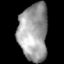
Tissue: lung
Cell type: Epithelial cells
Senescence score: 0.1955
Nuclear area (px): 1631
Mean DAPI intensity: 158.802